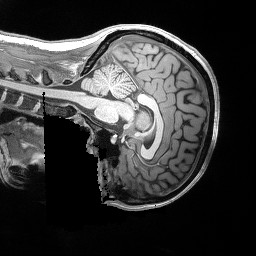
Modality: T1w
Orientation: sagittal
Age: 24
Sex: female
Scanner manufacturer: siemens
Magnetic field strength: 3 T
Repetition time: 2.2 s
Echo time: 0.00169 s